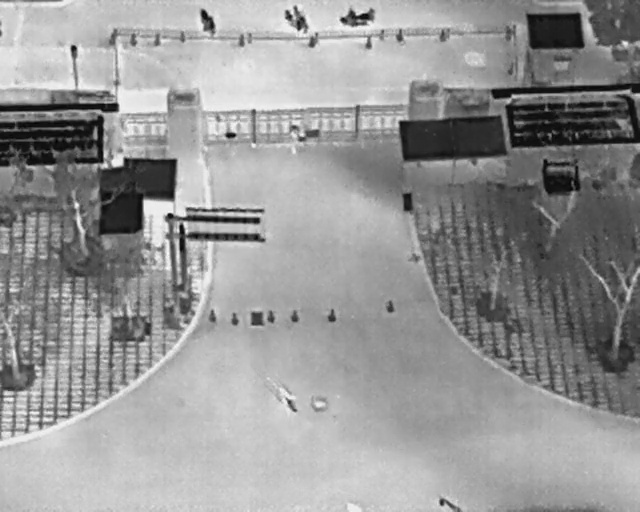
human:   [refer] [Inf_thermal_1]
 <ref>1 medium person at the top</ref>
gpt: <box>[[44, 25, 47, 27, 2]]</box>

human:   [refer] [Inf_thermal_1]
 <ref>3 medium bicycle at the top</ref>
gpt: <box>[[54, 0, 57, 7, 2], [43, 2, 48, 6, 149], [29, 2, 34, 6, 155]]</box>